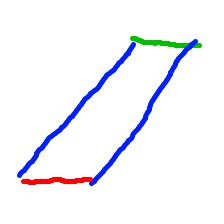
Shape: parallelogram